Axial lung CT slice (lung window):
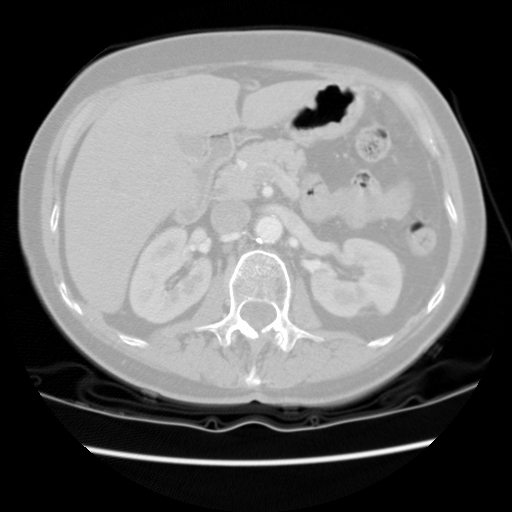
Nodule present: no